Question: I wrote a Boostrapper UI in C# for Net Framework 2.0 using Win-Forms. It started working fine and designed forms are responding as expected.
Here is my Wix Bundle Code:
'''
<?define TargetFile=$(var.MyBA.TargetDir)$(var.MyBA.TargetFileName)?>
<?define BootstrapConfigFile=$(var.MyBA.ProjectDir)BootstrapperCore.config?>
<Bundle Name="Bootstrapper1" Version="1.0.0.0" Manufacturer="Farrukh" UpgradeCode="54c4a4a4-dca8-4ae4-b2f4-5e3f3fd8cb92">
<BootstrapperApplicationRef Id="ManagedBootstrapperApplicationHost">
<Payload SourceFile="$(var.BootstrapConfigFile)"/>
<Payload SourceFile="$(var.TargetFile)"/>
<Payload SourceFile="$(env.WIX)\SDK\Microsoft.Deployment.WindowsInstaller.dll"/>
</BootstrapperApplicationRef>
<WixVariable Id="WixMbaPrereqPackageId" Value="Netfx4Full" />
<WixVariable Id="WixMbaPrereqLicenseUrl" Value="NetfxLicense.rtf" />
<Chain>
<!--<PackageGroupRef Id='Netfx4Full' />-->
<MsiPackage Id="MyInstaller"
Cache="no"
Visible="yes"
DisplayInternalUI="yes"
SourceFile="MyProduct.msi"
/>
</Chain>
</Bundle>
'''
As you can see that it doesn't include NetFX package and as it requires Net-Framework 2.0, I experimented with renaming the Net Framework registry keys:
'''
HKEY_LOCAL_MACHINE\SOFTWARE\Microsoft\NET Framework Setup-Renamed
'''
and 32 bit
'''
HKEY_LOCAL_MACHINE\SOFTWARE\Wow6432Node\Microsoft\NET Framework Setup-Renamed
'''
so that it won't be able to detect it. This resulted in displaying a very basic UI: i.e.

I believe , this was displayed due to following markups in my Bundle, but I'm not sure about that
'''
<WixVariable Id="WixMbaPrereqPackageId" Value="Netfx4Full" />
<WixVariable Id="WixMbaPrereqLicenseUrl" Value="NetfxLicense.rtf" />
'''
However, when I clicked nothing happened and buttons just got disappeared. That may be because I added no NetFx Package, neither any reference to WixNetFxExtension. (And I will definitely gonna add these and will see results later).
I want to edit this basic UI so if my user try to install it on Windows XP (with no Net Framework), he/she would get the UI as I will design, not this basic one. So how can I edit this basic UI?
I feel, I'm missing some basic thing here, but need some guidance.. would really appreciate any help/guidance.
Regards
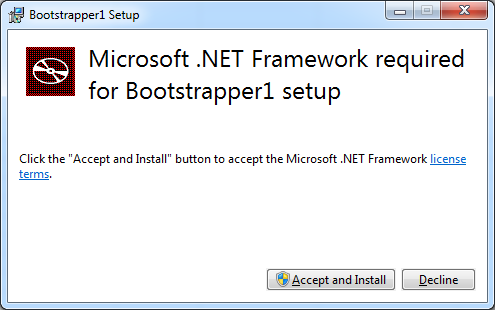
Answer: I was able to solve this after finding a thread on Wix User's mailing list. Here it is:
<URL>
So this screen is known as and it has a special WixVariable ID. Here is code from my Bootstrapper, depicting the use of my own custom theme for Burn's pre-req screen:
'''
<WixVariable Id="PreqbaThemeXml" Value="..\resources\MbaPrereqTheme.xml" />
<WixVariable Id="PreqbaThemeWxl" Value="..\resources\MbaPrereqTheme.wxl" />
'''
And any resources like Logo.png, Banner.bmp and NetfxLicense.rtf etc which you have referenced in MbaPrereqTheme.xml, would have to be part of Bootstrapper as a PayLoad:
'''
<BootstrapperApplicationRef Id="ManagedBootstrapperApplicationHost" >
<Payload SourceFile="$(var.BootstrapConfigFile)"/>
<Payload SourceFile="$(var.MyBootstrapDll)"/>
<Payload SourceFile="$(env.WIX)\SDK\Microsoft.Deployment.WindowsInstaller.dll"/>
<!-- Following are required as payload and to be used by Pre-Req screen.-->
<Payload SourceFile="..\resources\logo.png"/>
<Payload SourceFile="..\resources\Banner.bmp"/>
<Payload SourceFile="..\resources\NetfxLicense.rtf"/>
</BootstrapperApplicationRef>
'''
And this started working just like as I wished :).
Regards